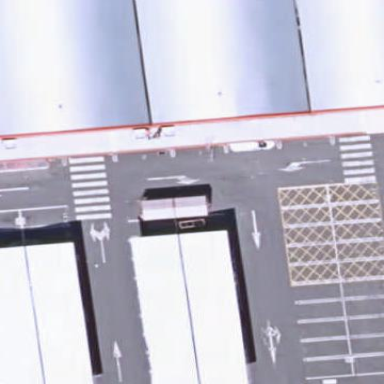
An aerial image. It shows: Road serving as parking aisle.